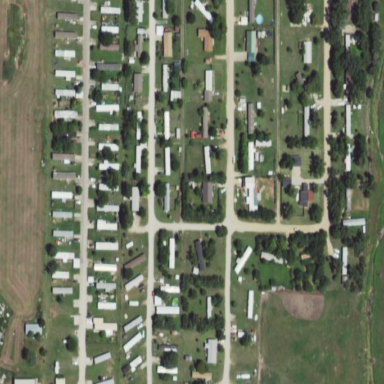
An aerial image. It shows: Mobile residential area.